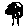
Label: tree